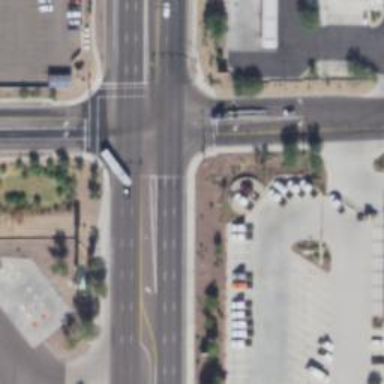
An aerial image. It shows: Solid stop line on the road.